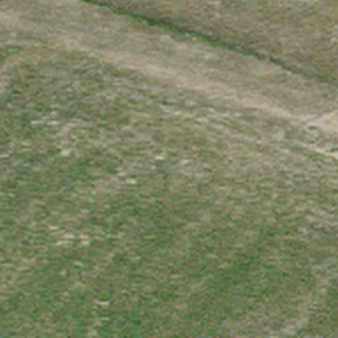
Label: other